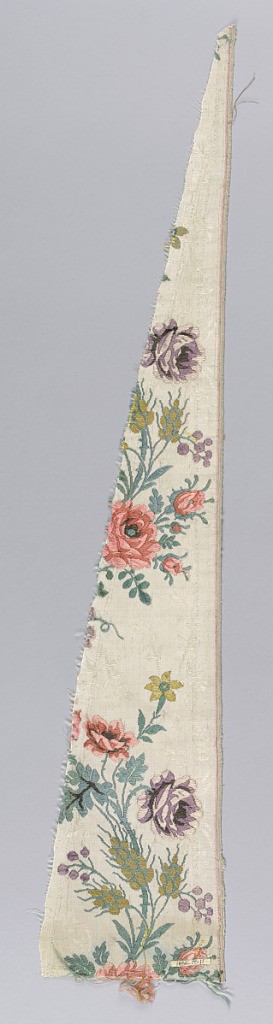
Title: Fragment
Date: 18th century
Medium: silk, metallic thread Technique: plain compound weave with discontinuous supplementary weft (brocaded)
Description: Triangular fragment with polychrome sprays of leaves and branches.